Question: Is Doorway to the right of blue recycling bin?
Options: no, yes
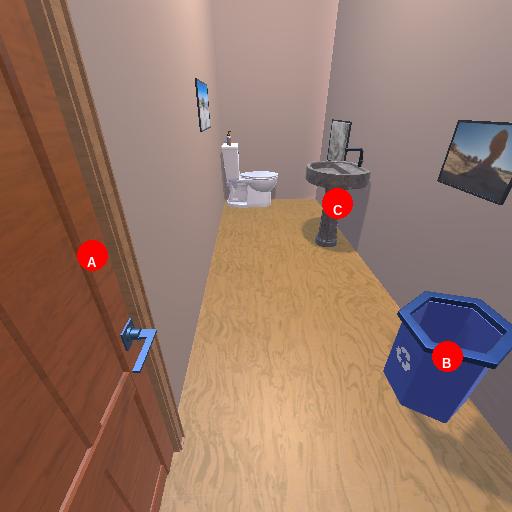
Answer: no